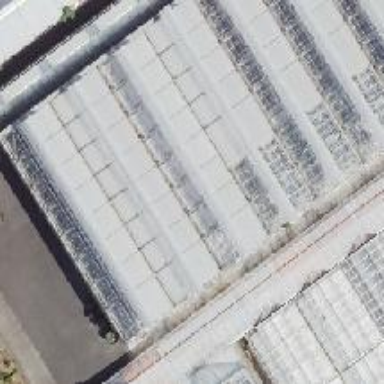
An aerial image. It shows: Greenhouse.